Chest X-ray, AP view. Patient: 44 years old, sex M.
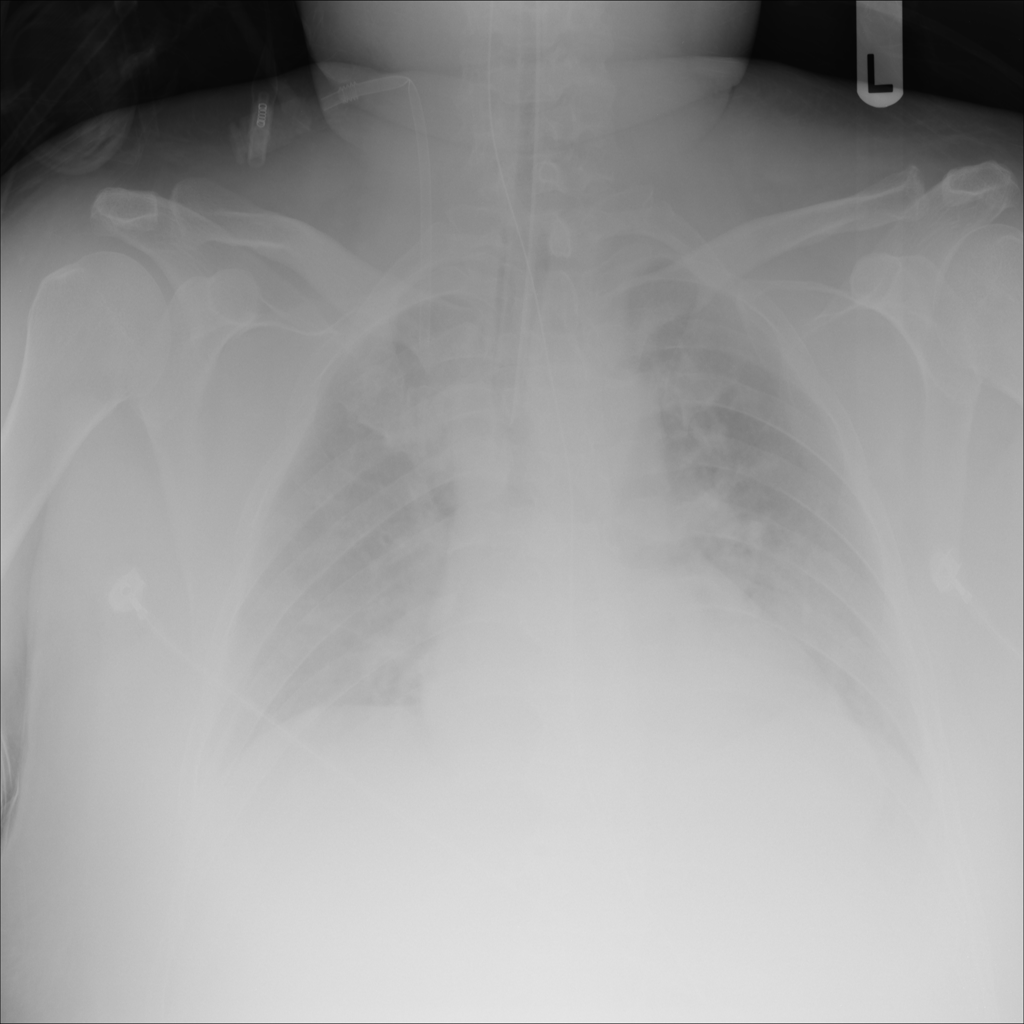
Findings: No Finding